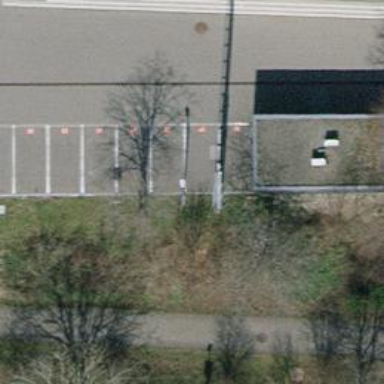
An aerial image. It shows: Man-made mast used for communication purposes.